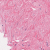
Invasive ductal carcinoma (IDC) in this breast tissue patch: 0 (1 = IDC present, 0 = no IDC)